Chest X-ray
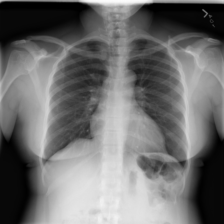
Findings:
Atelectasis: negative
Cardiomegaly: negative
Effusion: negative
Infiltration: negative
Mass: negative
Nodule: negative
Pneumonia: negative
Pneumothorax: negative
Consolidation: negative
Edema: negative
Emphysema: negative
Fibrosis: negative
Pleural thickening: negative
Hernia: negative